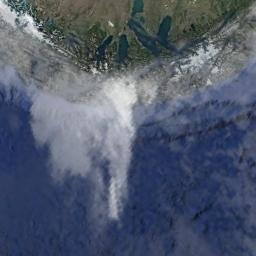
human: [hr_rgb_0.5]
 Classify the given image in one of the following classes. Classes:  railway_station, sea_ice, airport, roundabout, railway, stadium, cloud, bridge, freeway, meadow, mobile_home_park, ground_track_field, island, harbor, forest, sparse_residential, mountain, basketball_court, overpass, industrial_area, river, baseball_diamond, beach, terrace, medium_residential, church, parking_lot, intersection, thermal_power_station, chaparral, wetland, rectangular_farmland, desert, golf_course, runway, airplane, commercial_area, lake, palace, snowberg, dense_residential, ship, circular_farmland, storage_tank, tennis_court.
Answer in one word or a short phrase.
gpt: cloud